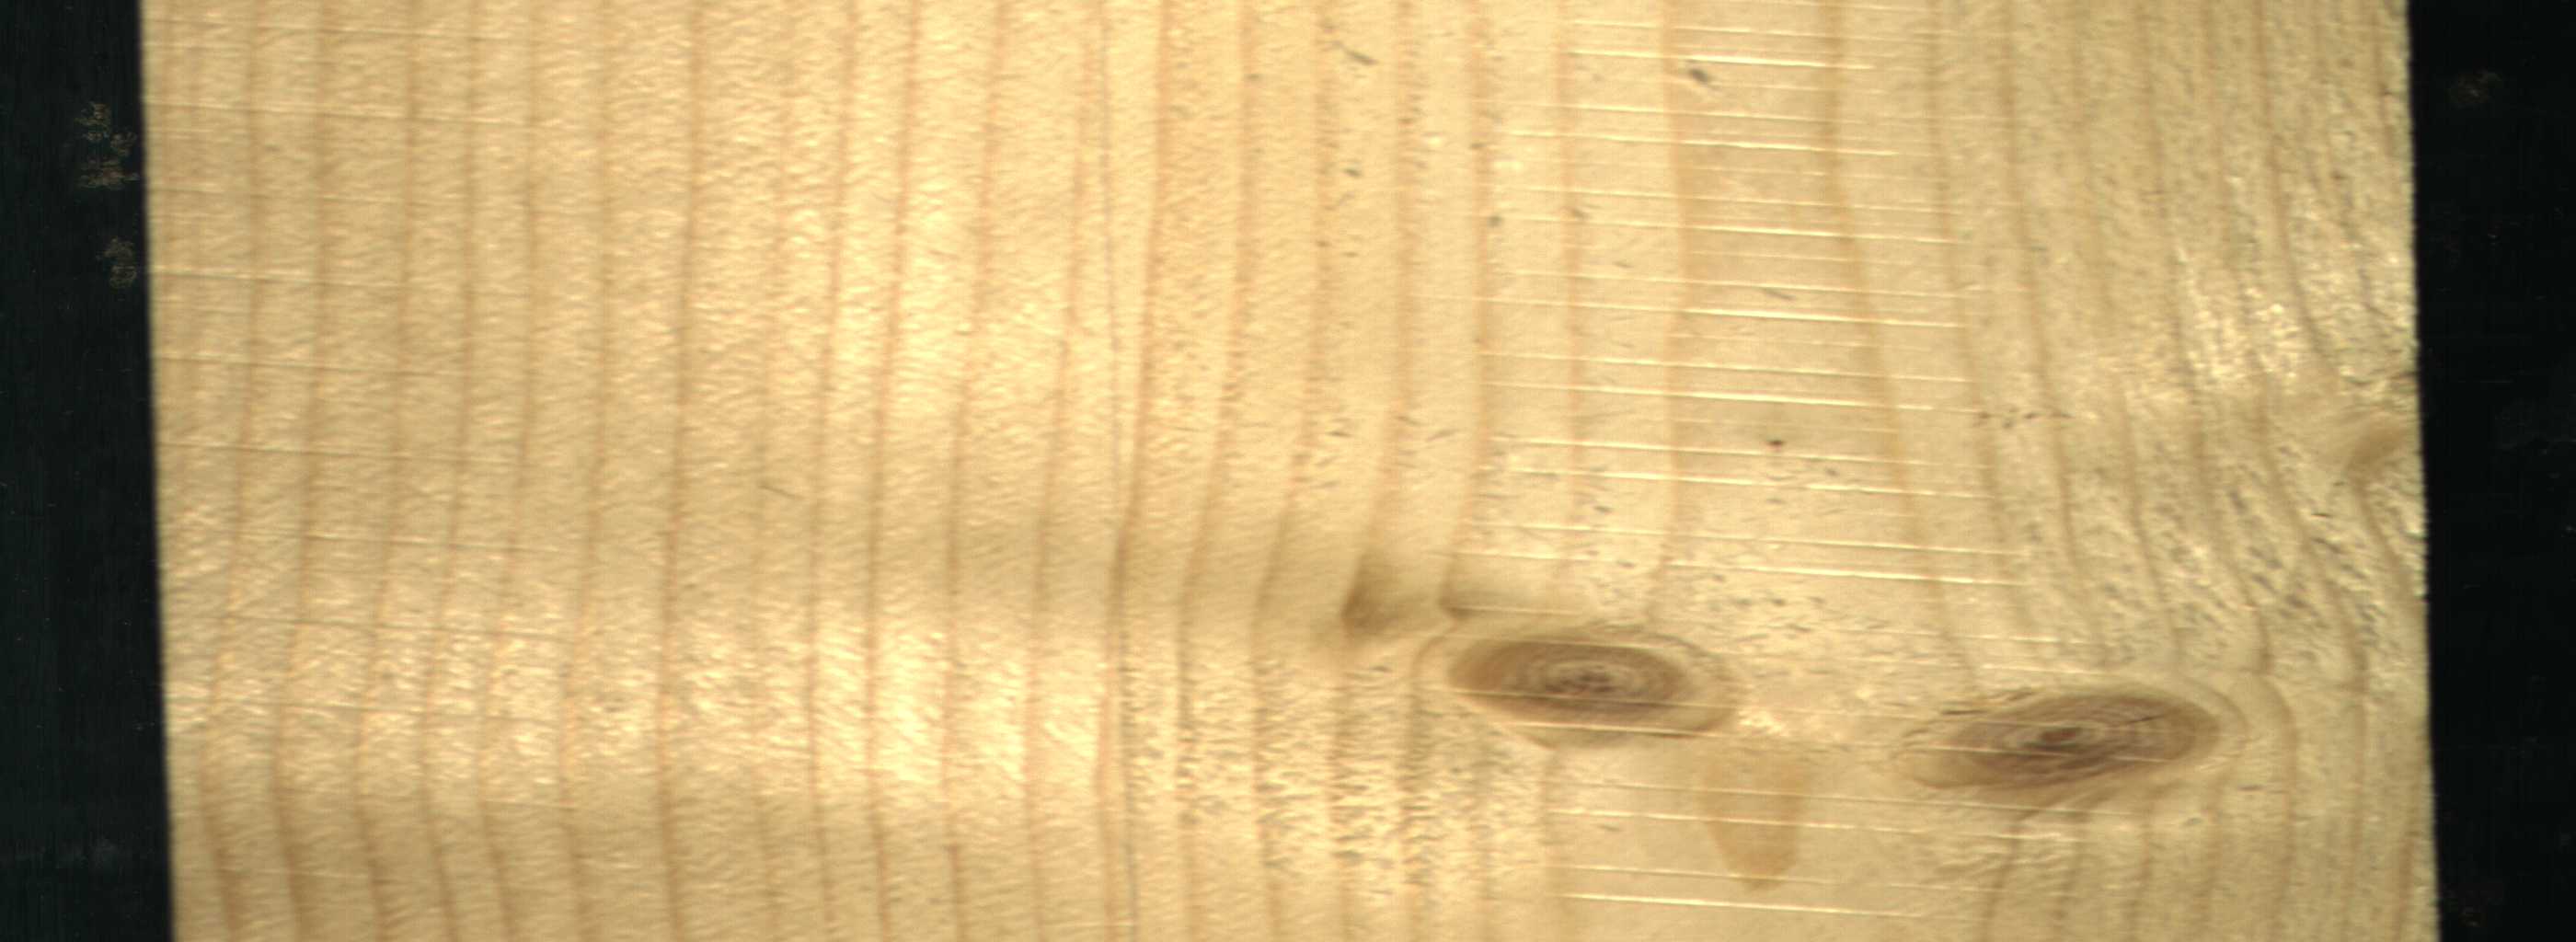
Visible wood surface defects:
Live_Knot
Live_Knot